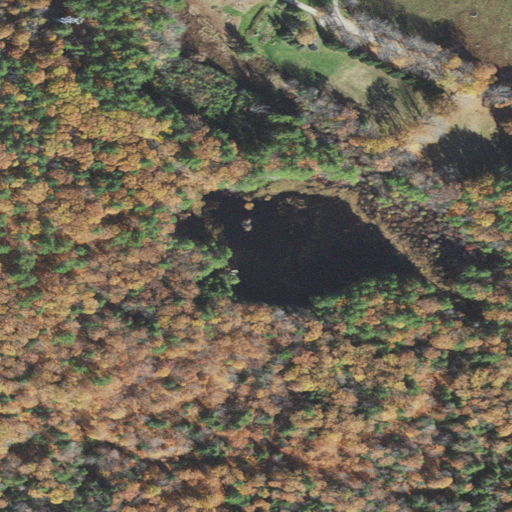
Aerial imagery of mountain in New Hampshire named Kimball Hill containing mixed forest, woody wetlands, pasture, evergreen forest, open development, open water, low intensity development, deciduous forest, grassland, and herbaceous wetlands